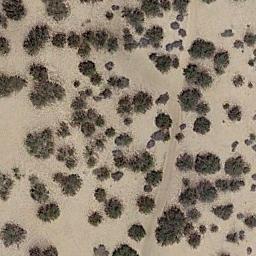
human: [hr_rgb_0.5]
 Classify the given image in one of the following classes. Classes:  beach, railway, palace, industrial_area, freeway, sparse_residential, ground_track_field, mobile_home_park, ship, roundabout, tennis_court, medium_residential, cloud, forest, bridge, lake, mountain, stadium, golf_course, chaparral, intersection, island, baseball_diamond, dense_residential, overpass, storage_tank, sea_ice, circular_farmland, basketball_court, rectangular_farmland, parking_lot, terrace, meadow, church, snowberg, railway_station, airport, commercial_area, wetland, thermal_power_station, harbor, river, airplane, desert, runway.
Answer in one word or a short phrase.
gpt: chaparral